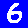
Digit: 6